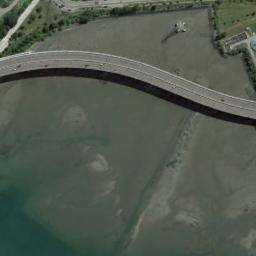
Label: bridge